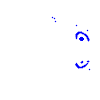
Particle: pion